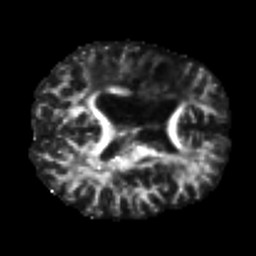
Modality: FA
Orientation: axial
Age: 55
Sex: male
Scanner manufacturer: siemens
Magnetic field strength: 3 T
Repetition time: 7.3 s
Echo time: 0.087 s